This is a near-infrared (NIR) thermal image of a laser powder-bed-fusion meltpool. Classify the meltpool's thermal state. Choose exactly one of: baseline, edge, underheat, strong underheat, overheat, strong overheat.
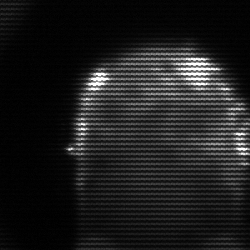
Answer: baseline